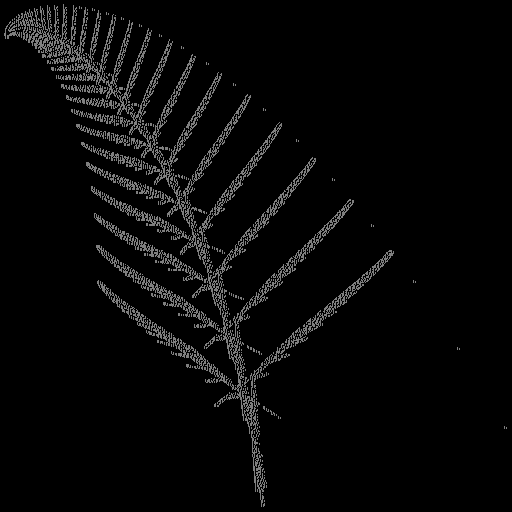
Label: deerfern